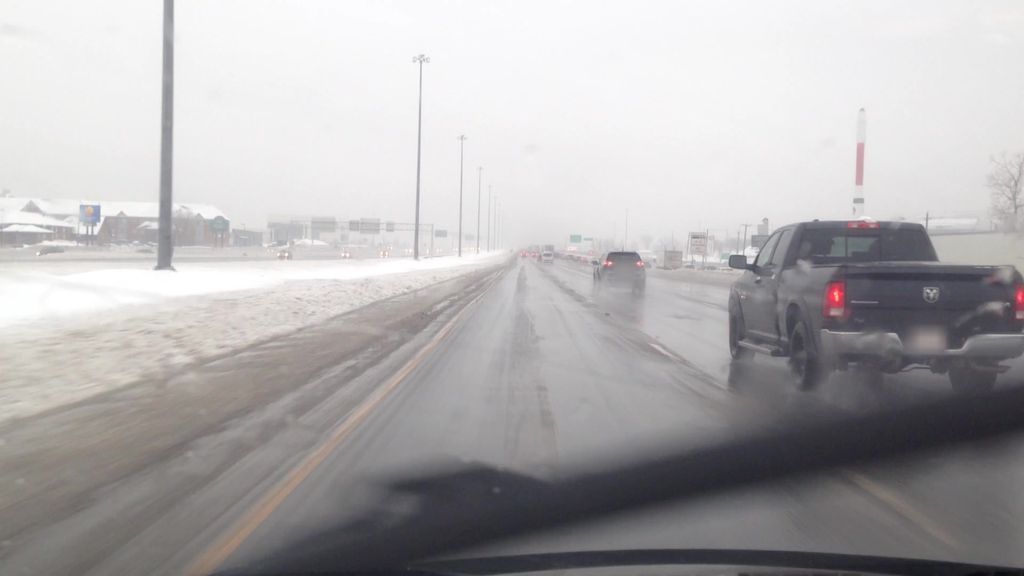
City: montreal